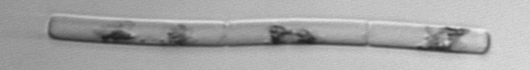
Label: Guinardia_delicatula